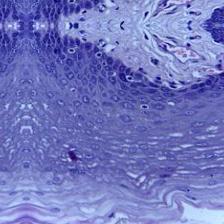
Diagnosis: Normal